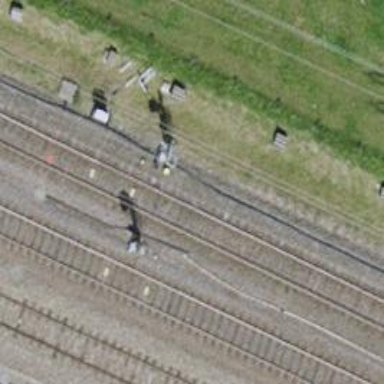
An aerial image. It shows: Railway signal.